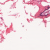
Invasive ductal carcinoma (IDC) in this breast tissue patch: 0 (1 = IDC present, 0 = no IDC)